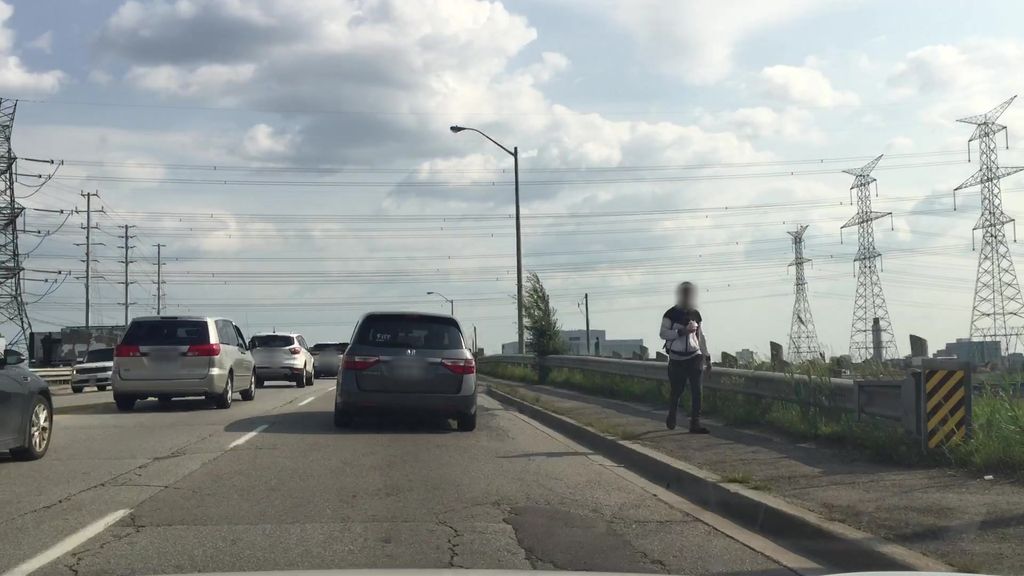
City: toronto